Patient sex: F
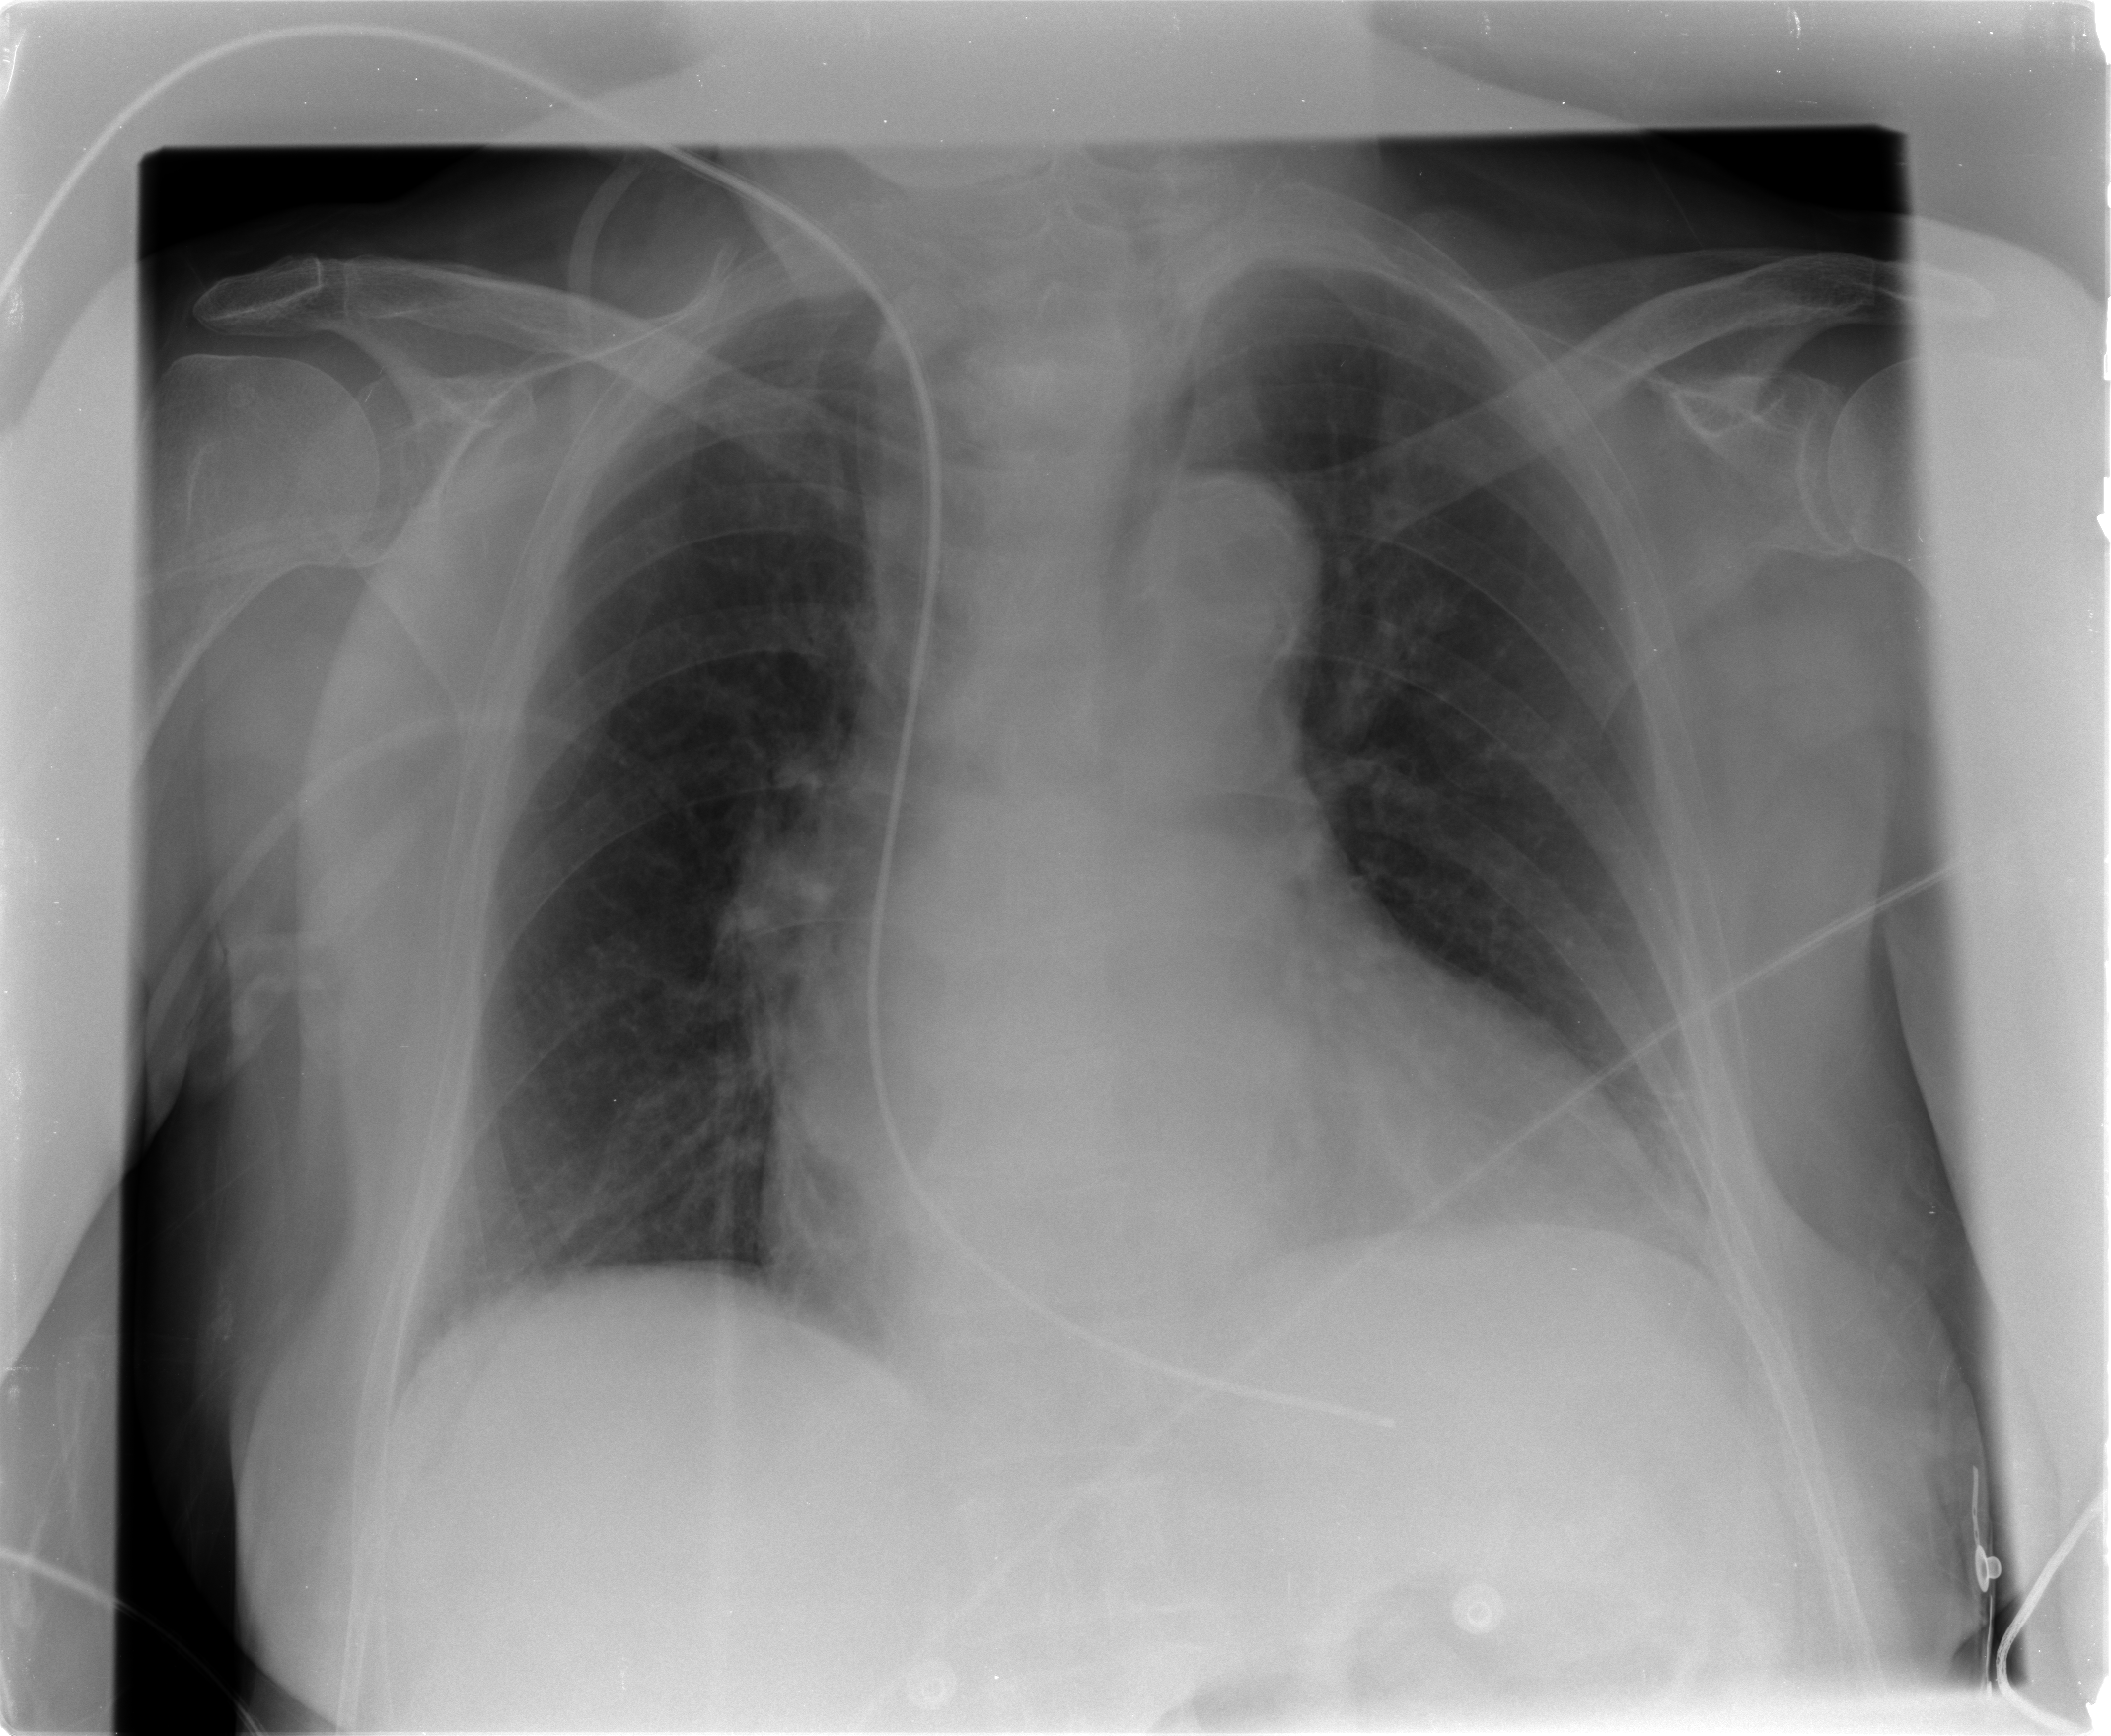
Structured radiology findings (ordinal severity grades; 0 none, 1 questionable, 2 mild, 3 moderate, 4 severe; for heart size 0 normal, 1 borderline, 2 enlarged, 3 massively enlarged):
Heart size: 2
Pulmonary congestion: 1
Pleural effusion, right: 0
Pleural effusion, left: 0
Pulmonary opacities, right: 0
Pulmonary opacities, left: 0
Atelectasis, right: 2
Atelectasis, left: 2